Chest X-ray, PA view. Patient: 55 years old, sex F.
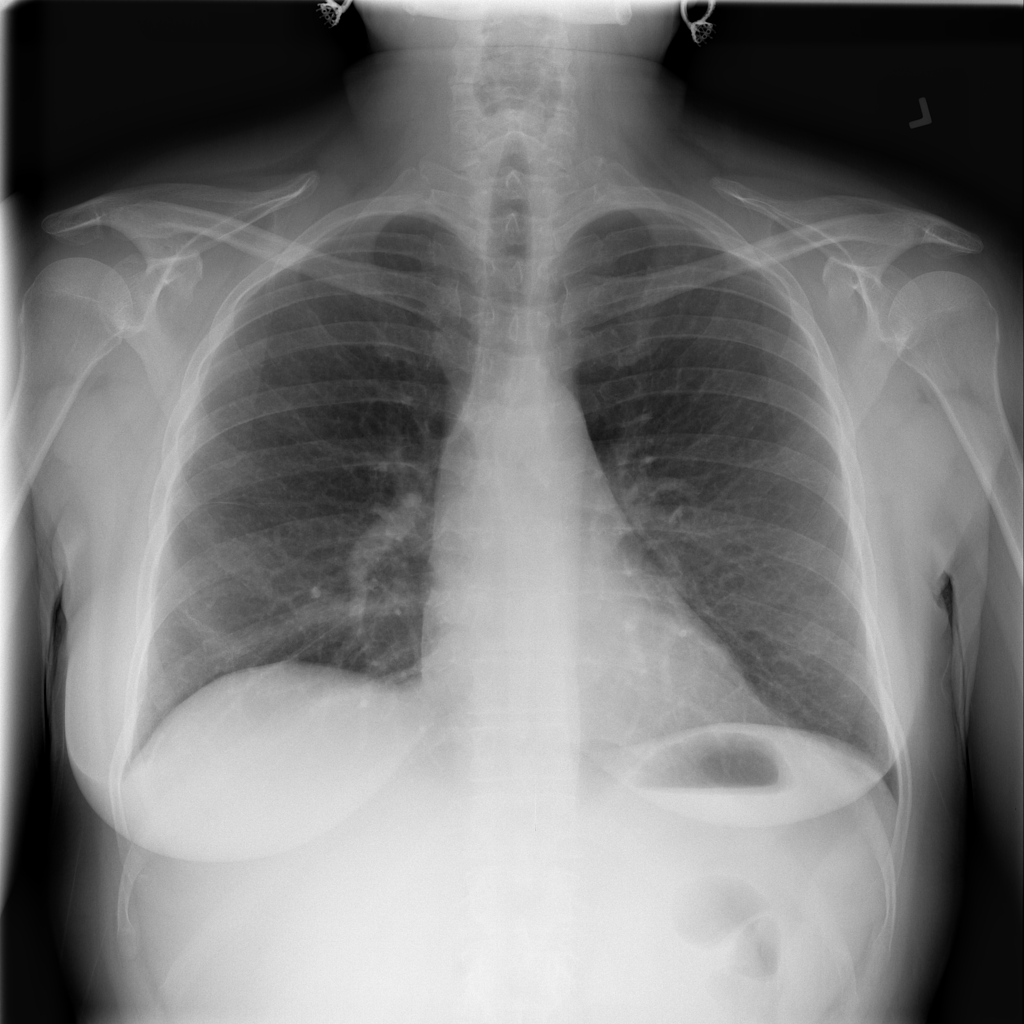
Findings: No Finding